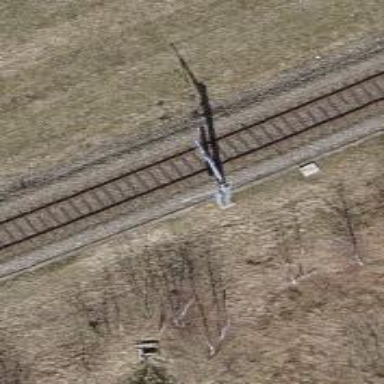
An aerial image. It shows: Catenary mast for power lines.